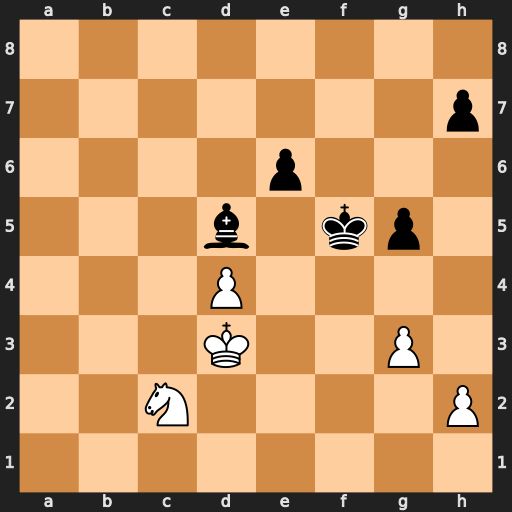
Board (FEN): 8/7p/4p3/3b1kp1/3P4/3K2P1/2N4P/8
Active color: w
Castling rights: -
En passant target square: -
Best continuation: Ne3+ Kg6 Nxd5